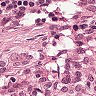
Metastatic tissue present: no